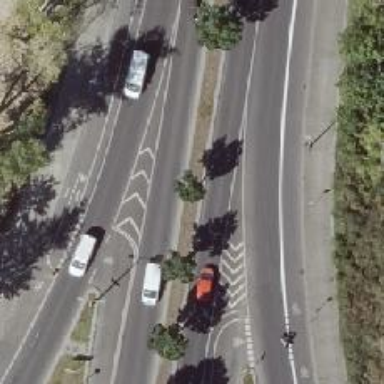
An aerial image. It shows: Beautiful avenue lined with deciduous broadleaved trees.